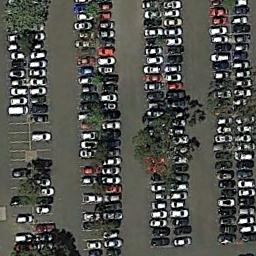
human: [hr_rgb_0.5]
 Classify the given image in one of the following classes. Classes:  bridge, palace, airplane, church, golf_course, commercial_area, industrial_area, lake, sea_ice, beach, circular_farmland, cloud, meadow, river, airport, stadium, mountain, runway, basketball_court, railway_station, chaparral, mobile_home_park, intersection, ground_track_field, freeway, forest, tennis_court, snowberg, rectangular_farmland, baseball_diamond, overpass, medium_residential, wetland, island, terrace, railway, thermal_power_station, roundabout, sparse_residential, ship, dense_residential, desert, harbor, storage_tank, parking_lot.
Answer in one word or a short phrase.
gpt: parking_lot